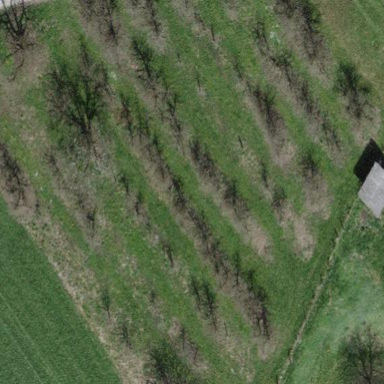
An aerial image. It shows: Orchard.